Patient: sex F, age 62
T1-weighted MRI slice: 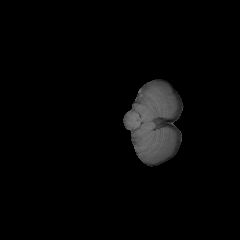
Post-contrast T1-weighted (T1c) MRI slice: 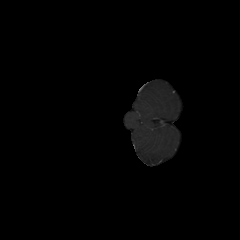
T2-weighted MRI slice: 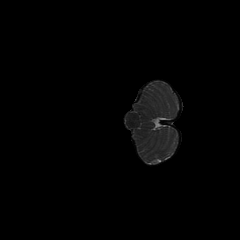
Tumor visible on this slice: no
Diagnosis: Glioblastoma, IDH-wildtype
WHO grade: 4